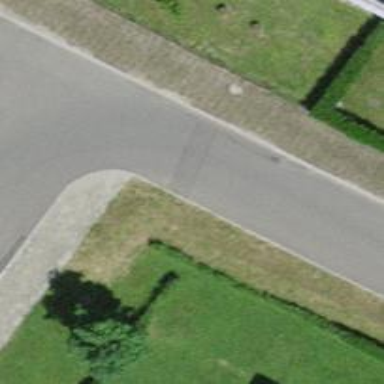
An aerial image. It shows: Hedge barrier.